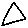
Label: triangle